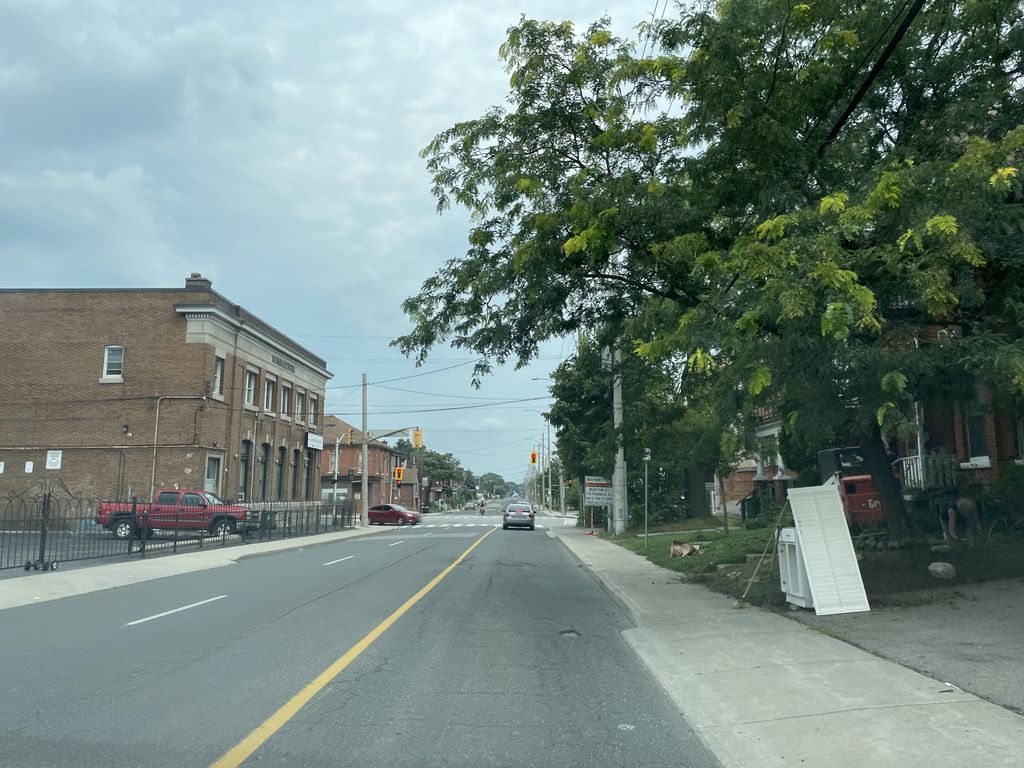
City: hamilton